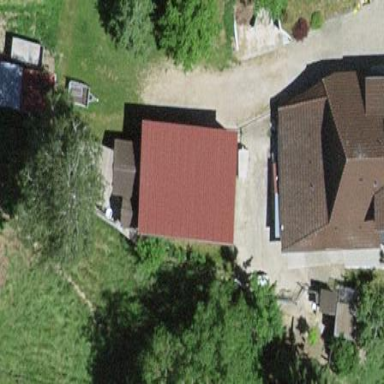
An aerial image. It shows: Barn.